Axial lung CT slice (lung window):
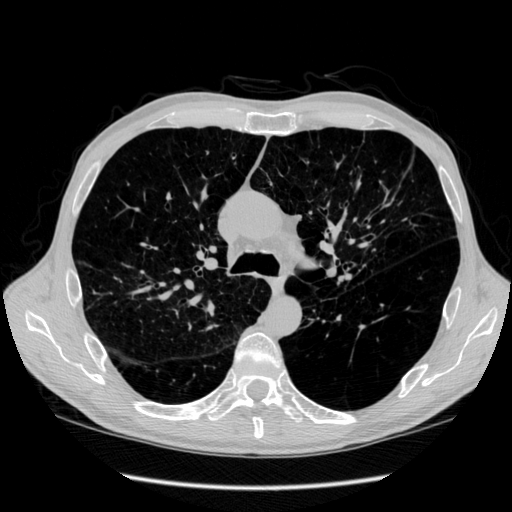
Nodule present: no